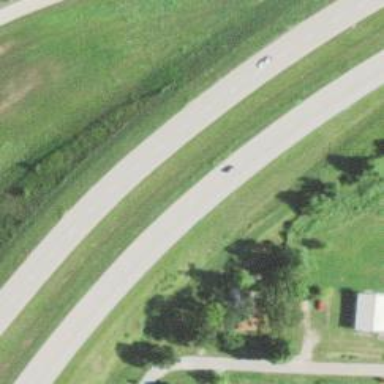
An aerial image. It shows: Trunk highway with expressway features.